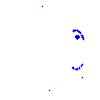
Particle: pion